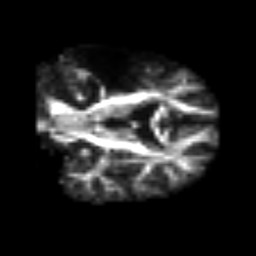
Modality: FA
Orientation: coronal
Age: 58
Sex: male
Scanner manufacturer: siemens
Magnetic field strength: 3 T
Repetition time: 3.2 s
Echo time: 0.081 s